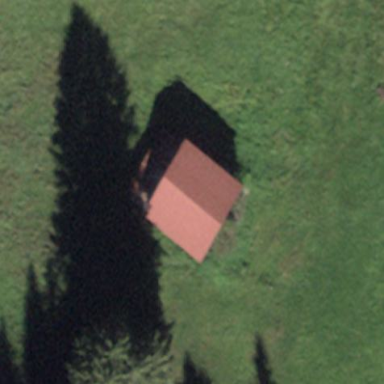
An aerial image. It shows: Barn.